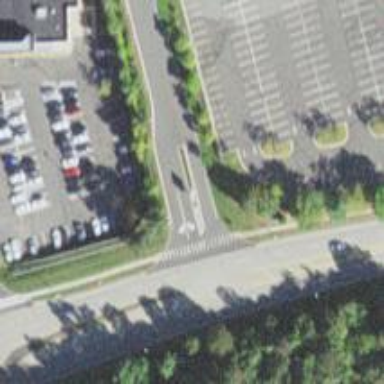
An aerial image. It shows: Uncontrolled zebra crossing on footway.